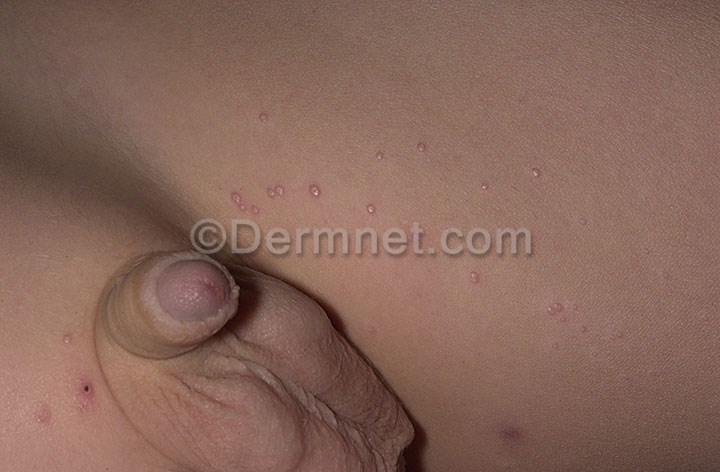
Disease: Warts Molluscum and other Viral Infections